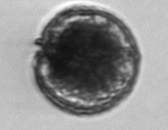
Label: Alexandrium_catenella